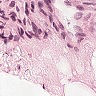
Metastatic tissue present: no